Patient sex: M
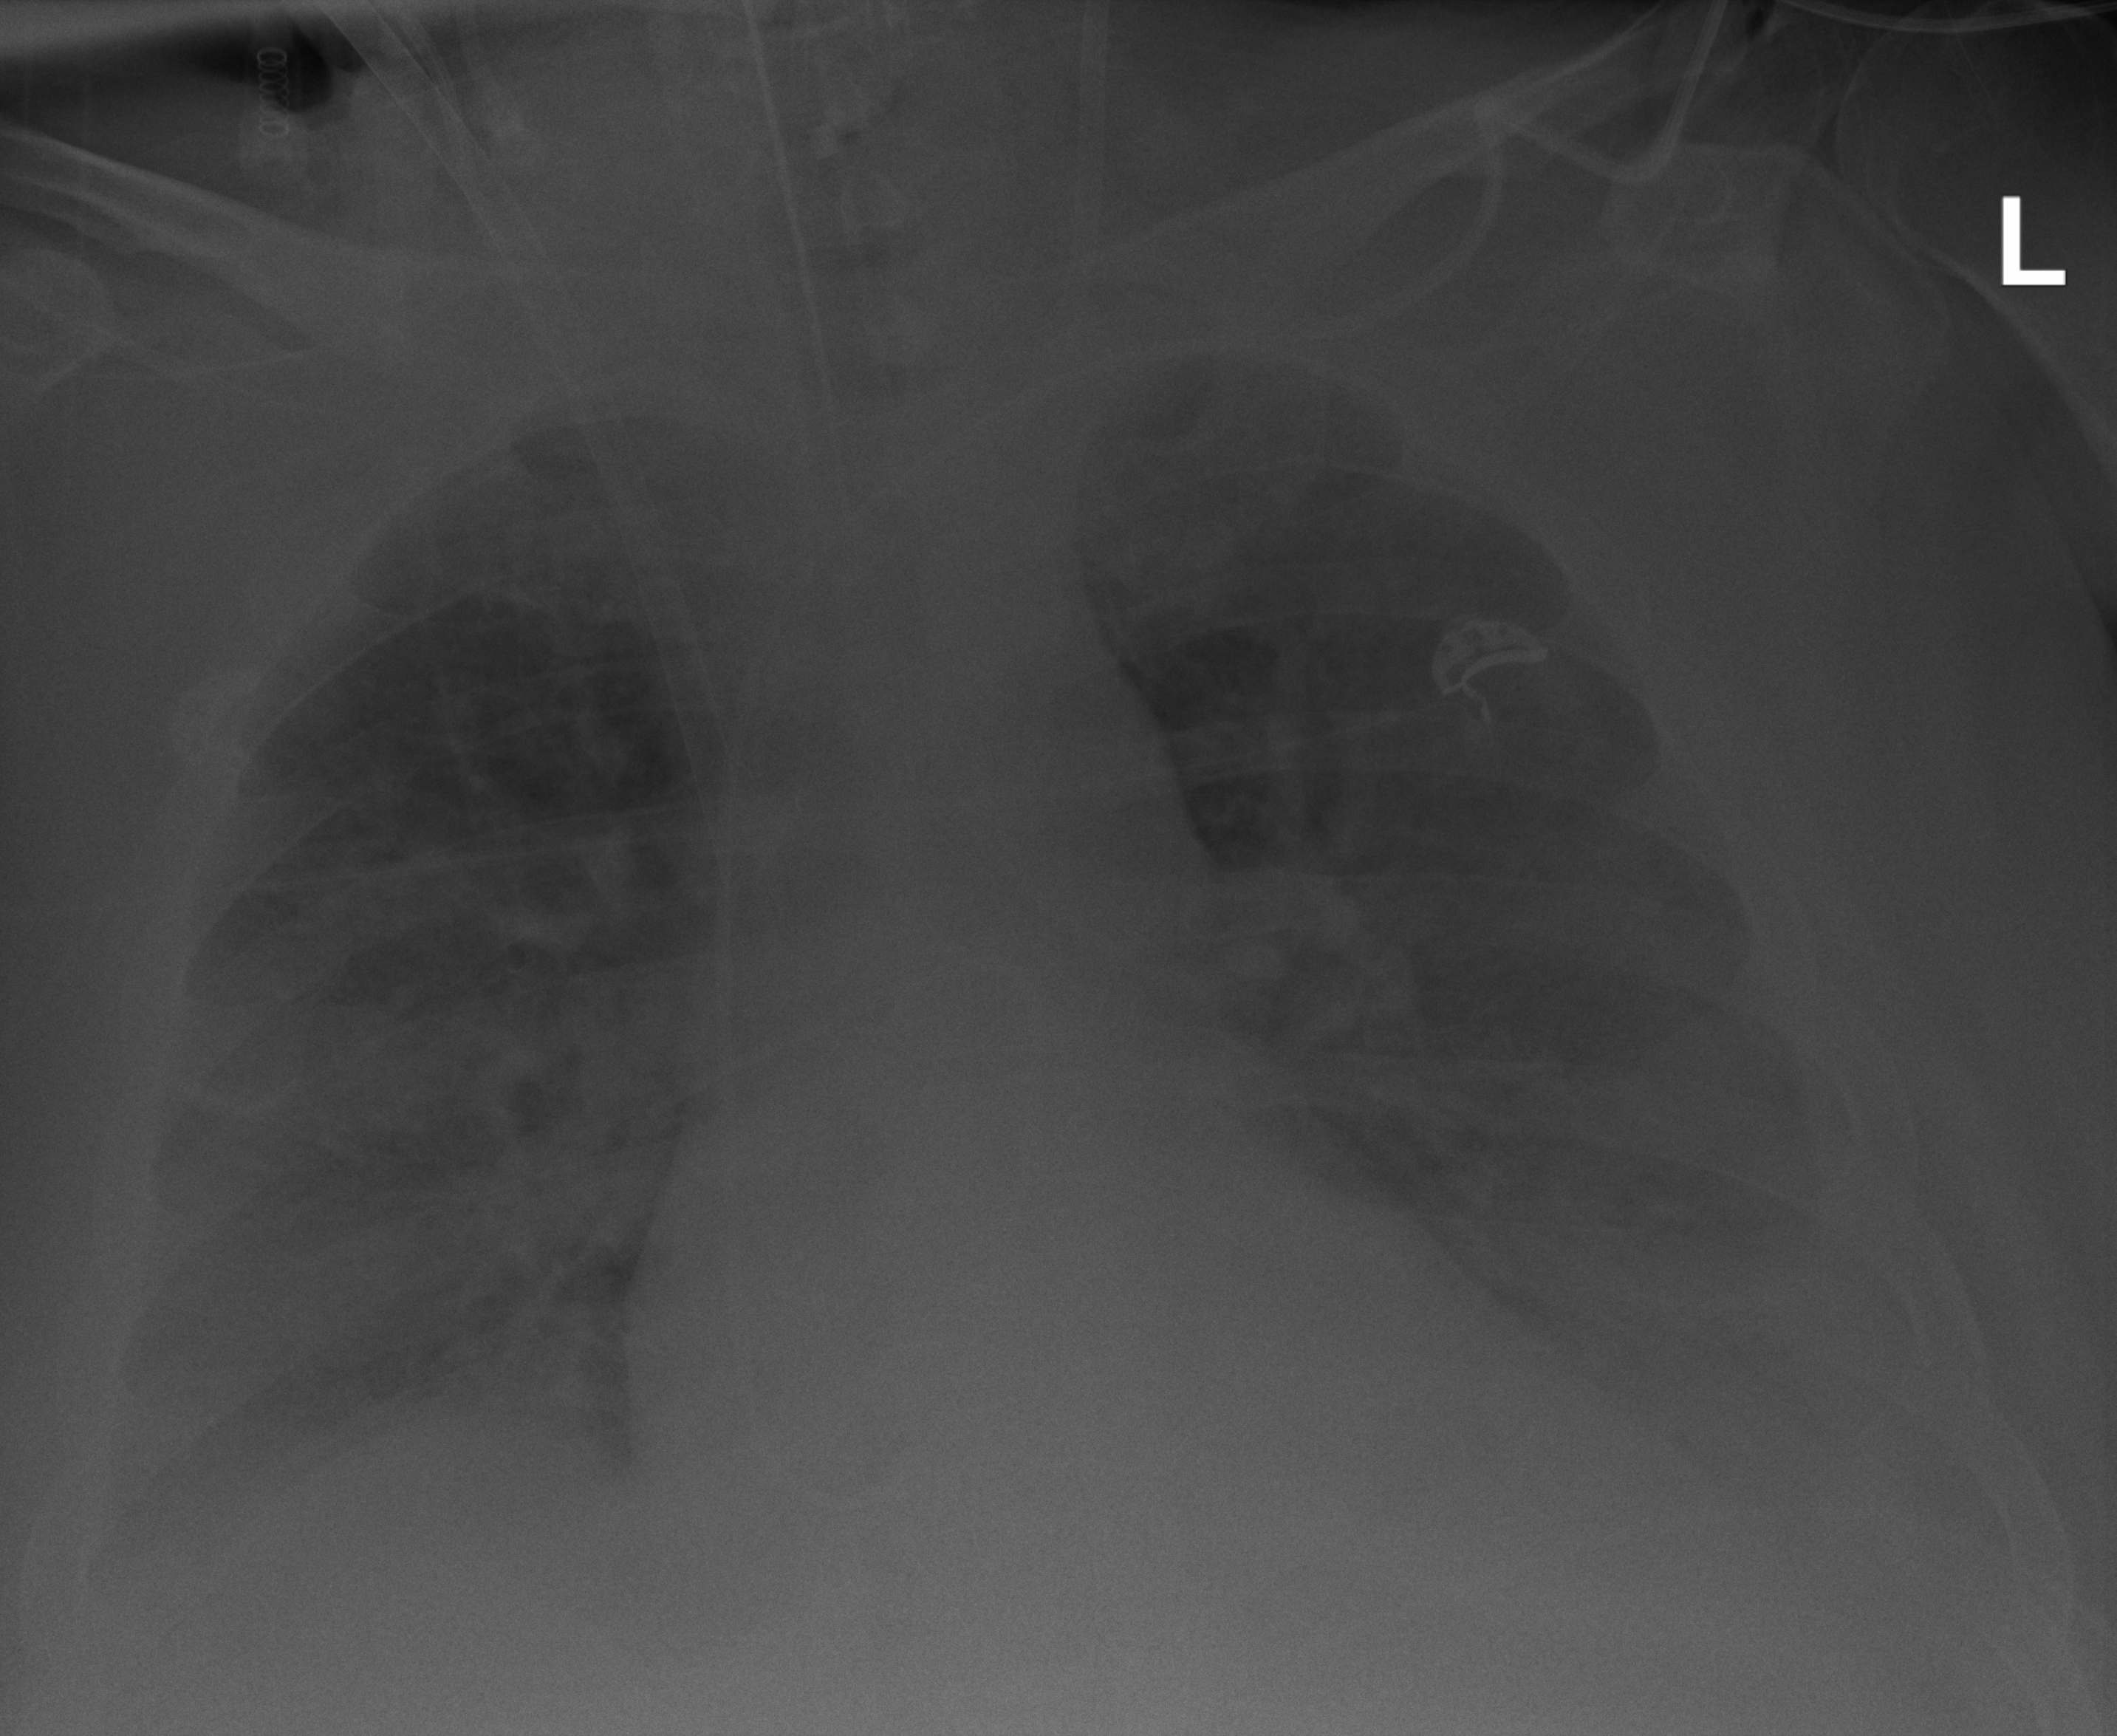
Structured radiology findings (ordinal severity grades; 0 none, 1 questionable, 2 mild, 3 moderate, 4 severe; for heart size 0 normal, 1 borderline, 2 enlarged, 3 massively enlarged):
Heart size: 0
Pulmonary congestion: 2
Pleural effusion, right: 2
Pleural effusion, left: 3
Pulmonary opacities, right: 2
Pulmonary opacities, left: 2
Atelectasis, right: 2
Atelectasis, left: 2